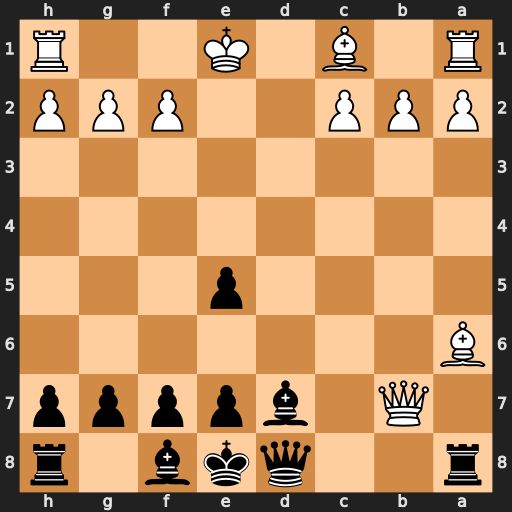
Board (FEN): r2qkb1r/1Q1bpppp/B7/4p3/8/8/PPP2PPP/R1B1K2R
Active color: b
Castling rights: KQkq
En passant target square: -
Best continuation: Qa5+ Bd2 Qxa6 Qxa6 Rxa6